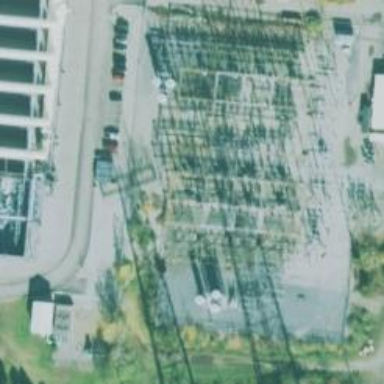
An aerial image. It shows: Switch for power supply.